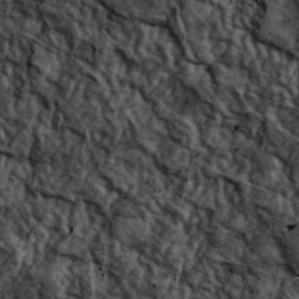
Label: non_frost